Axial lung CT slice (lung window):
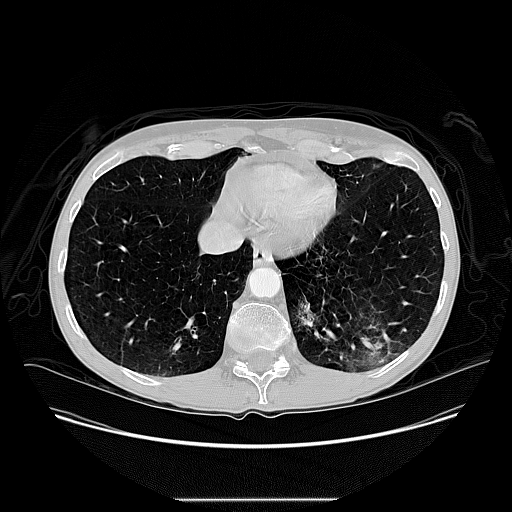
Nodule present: no